Question: I have a website which has elements outside the viewport, which I use for animations, they basically kick in , every time you scroll to a different section of the page.
The problem is you can scroll horizontally thus taking the website's content out of the viewport and having access to the element which shouldn't be seen (something like an element with {right:-660px;} which should be well out of sight till it's supposed to come into the viewport{right:100px} or something).

Have already tried
'''
<meta name="viewport" content="width=device-width; initial-scale = 1.0; maximum-scale=1.0; user-scalable=no" />
'''
And
'''
body,html{overflow-x:hidden!important}
'''
I'm sure this is a problem which might have many losing sleep over, just like me.
Any help would be hugely appreciated.
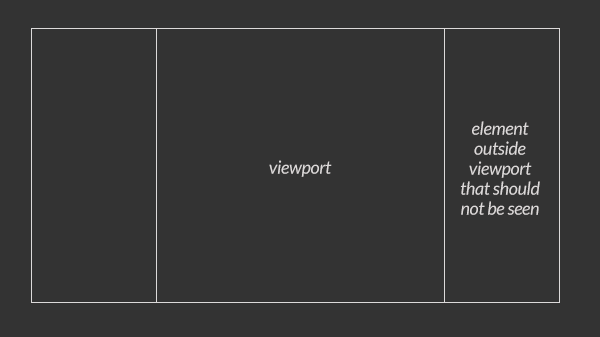
Answer: As Mac's and on iOS, 'overflow-x:hidden' on the body isn't as forgiving as it is on PCs. If you must have an element that has to appear offscreen, put it in a 'div' that is not wider than the screen and has 'overflow:hidden' on it.
E.g.
'''
.overflow-div { max-width: 100%; position: relative; overflow: hidden; }
.my-animatable-element { position: absolute; right: -660px; }
<body>
<div class="overflow-div">
<div class="my-animatable-element"></div>
</div>
</body>
'''
A link, or code, would really go a long way in helping you solve your problem.
Note: 'max-width:100%' isn't necessary in my simplified example, but it might be in your specific case, which is why I put it in.